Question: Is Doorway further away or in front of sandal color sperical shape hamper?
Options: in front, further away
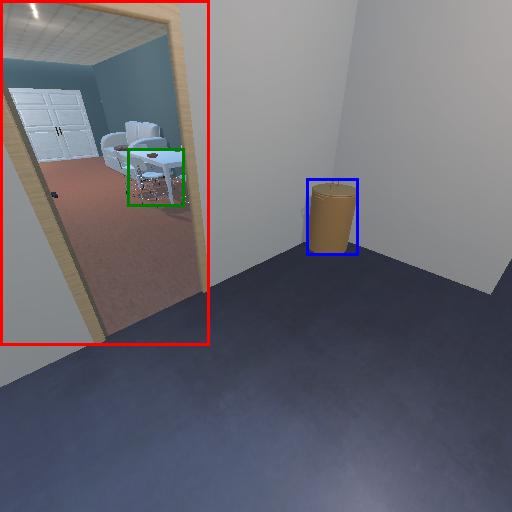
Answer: in front